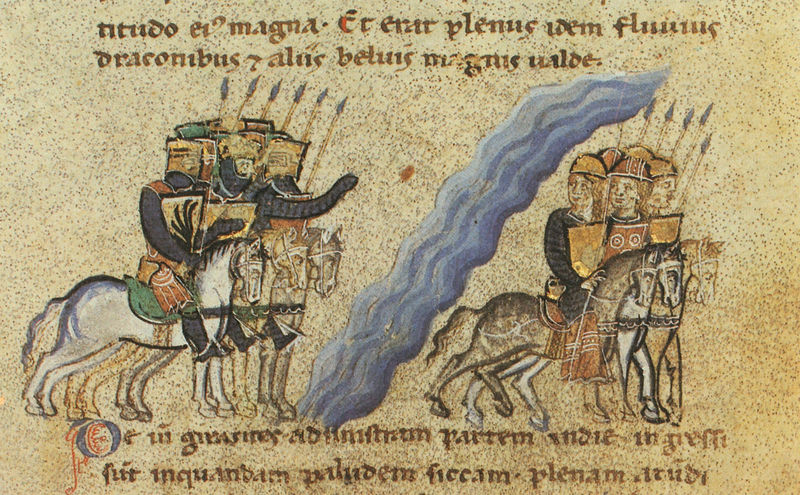
Titel: Alexanderroman
Institution: Leipzig, Stadtbibliothek
Schlagwörter: kampf, wasser, fluss, ocker, zeichnung, beige, alt, bach, pferd, pferde, reiter, schrift, deutsch, flucht, buch, seite, schilder, buchstaben, helm, ritter, rüstung, schimmel, rom, wappen, karte, helme, jäger, ross, mittelalter, jagt, speer, speere, rösser, schutz, latein, spere, flussüberquerung